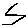
Label: zigzag